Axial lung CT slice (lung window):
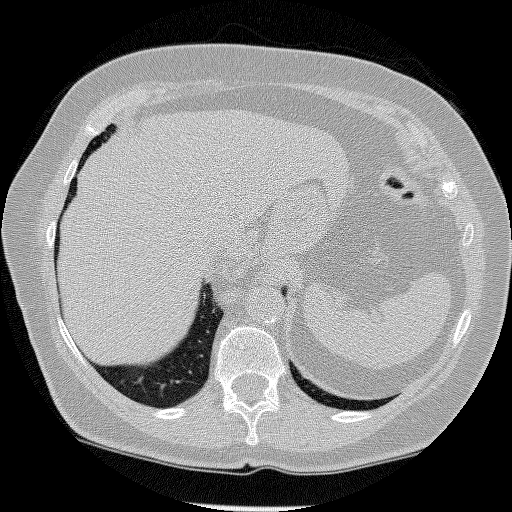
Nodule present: no